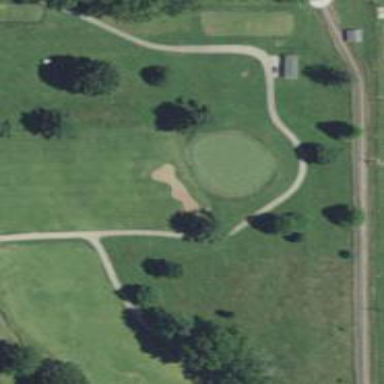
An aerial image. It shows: View of golf hole.